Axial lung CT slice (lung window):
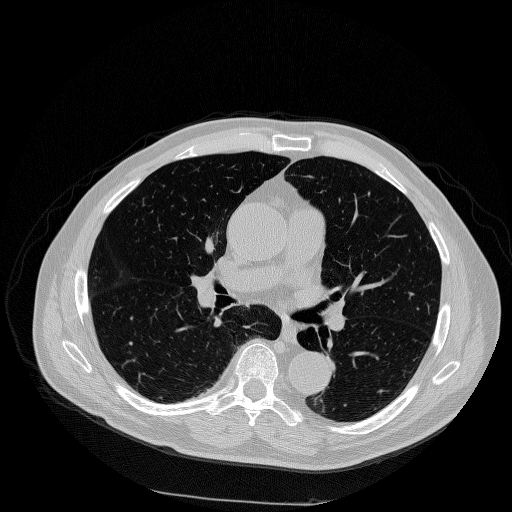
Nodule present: no